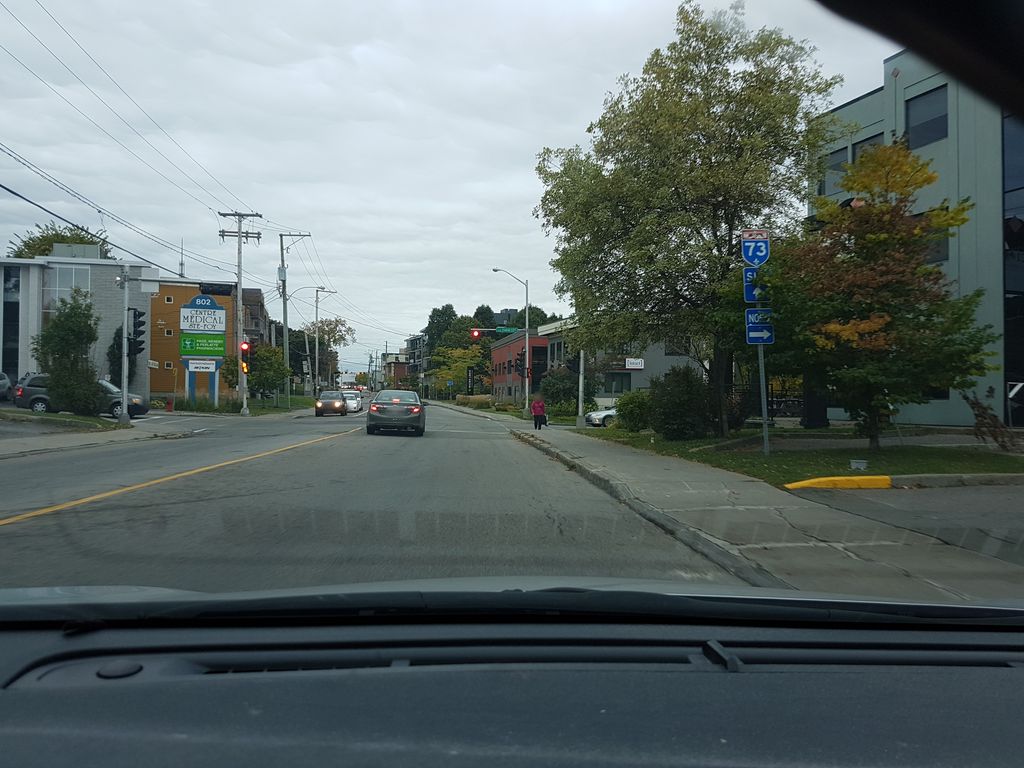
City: quebec_city